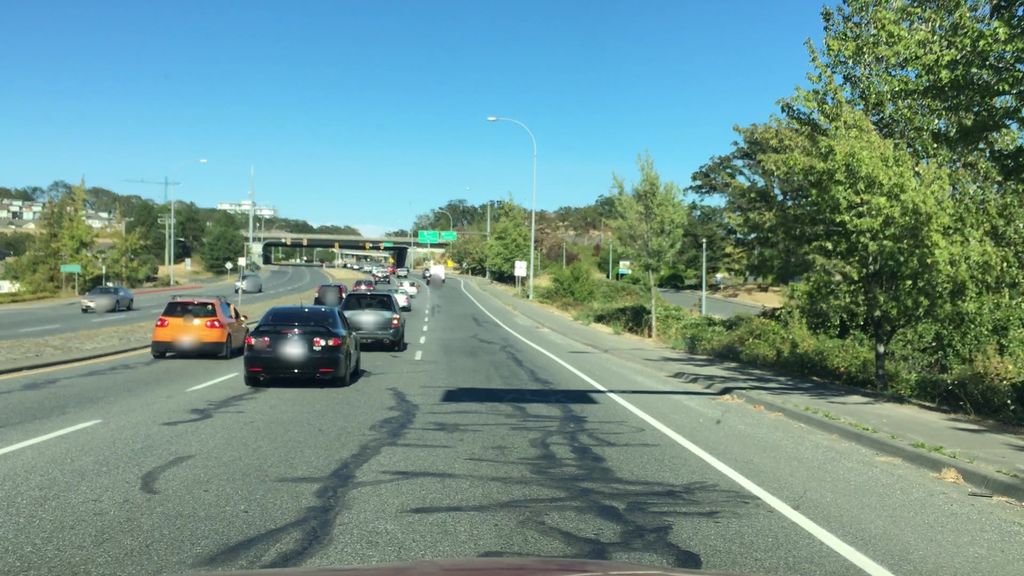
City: victoria